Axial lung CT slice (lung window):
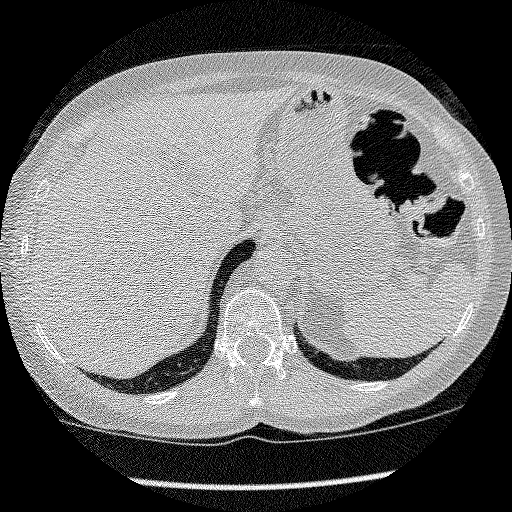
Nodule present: no